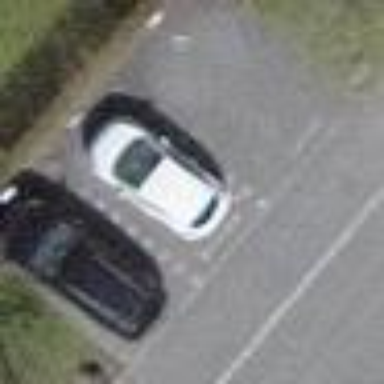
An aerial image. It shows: Parking area with surface.